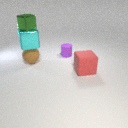
large brown rubber sphere below large cyan metal cube